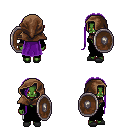
a pixel art fantasy rpg character, female body template, orc, green skin, black robe, white pants, purple extra-long hairstyle, cloth hood, bracelets, gray slippers, shield, four views (front, back, left, right), 2x2 character sprite sheet, small pixel art, hard edges, no anti-aliasing